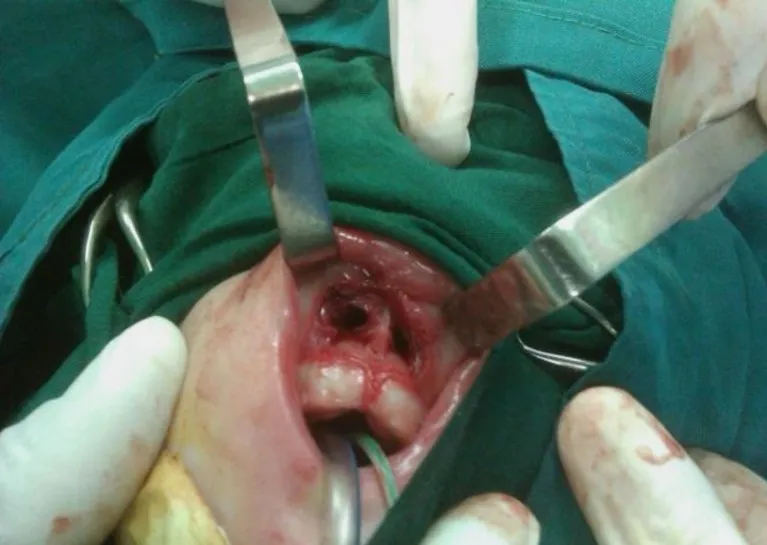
Sublabial approach for choanal atresia.
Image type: medical_photograph (other_medical_photograph)